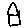
Label: house